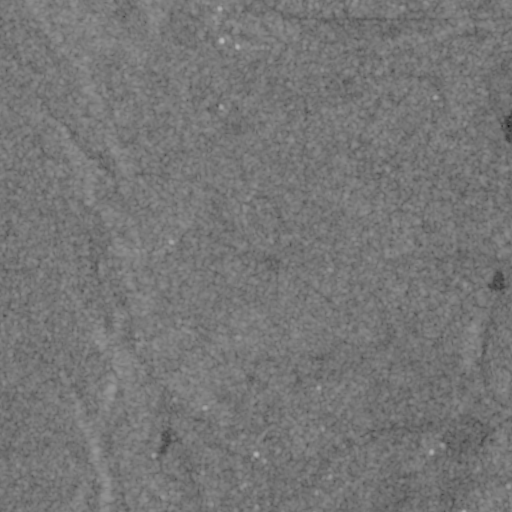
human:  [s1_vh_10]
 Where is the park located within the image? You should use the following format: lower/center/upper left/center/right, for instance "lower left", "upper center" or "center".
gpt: The park is located in the upper right of the image.
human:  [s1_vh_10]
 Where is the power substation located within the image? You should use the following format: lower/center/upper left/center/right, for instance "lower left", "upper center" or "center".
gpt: The power substation is located in the center of the image.
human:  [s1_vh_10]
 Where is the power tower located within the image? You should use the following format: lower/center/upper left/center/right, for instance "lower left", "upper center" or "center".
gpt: The power tower is located in the lower left of the image.
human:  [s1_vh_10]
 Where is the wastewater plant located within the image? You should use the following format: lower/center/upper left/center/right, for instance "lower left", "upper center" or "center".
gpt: The wastewater plant is located in the upper right of the image.
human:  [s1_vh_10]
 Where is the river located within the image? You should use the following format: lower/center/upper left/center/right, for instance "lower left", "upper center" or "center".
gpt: The river is located in the lower right of the image.
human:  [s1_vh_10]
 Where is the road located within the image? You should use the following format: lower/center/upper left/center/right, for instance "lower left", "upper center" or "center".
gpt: There is no road in the image.

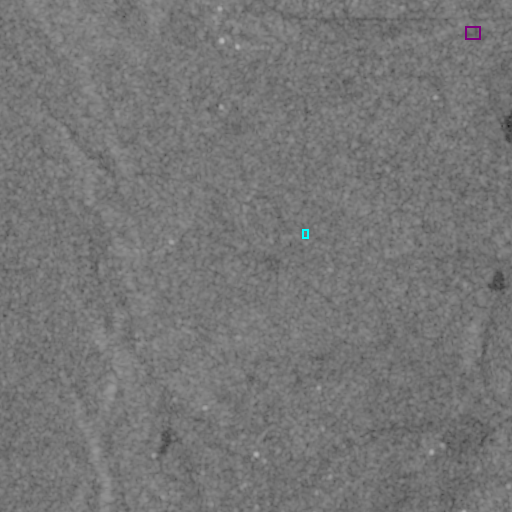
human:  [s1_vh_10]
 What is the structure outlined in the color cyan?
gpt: The structure outlined in cyan is a power substation.
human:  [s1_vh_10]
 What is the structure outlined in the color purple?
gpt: The structure outlined in purple is a wastewater plant.
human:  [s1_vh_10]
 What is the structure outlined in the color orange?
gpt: There is no orange outline.